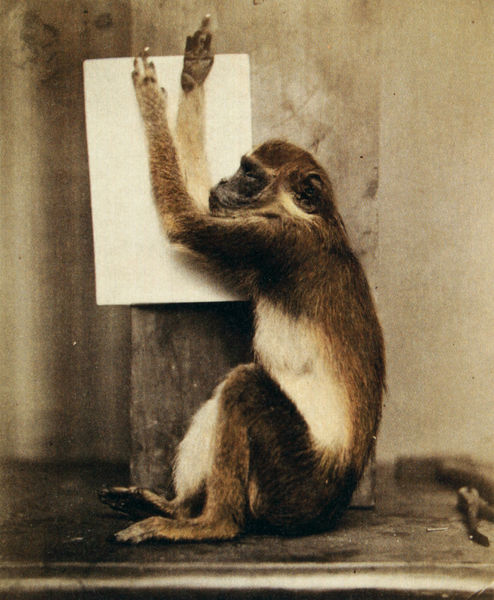
Titel: Tote grüne Meerkatze
Standort: Nürnberg
Institution: Germanisches Nationalmuseum
Schlagwörter: gemälde, hand, schatten, weiß, sitzen, braun, finger, grau, holz, licht, nase, ohr, profil, rücken, schwarz, tisch, zimmer, haus, tier, wand, arme, augen, gesicht, pelz, bild, hände, spiegel, öl, haare, sitzend, blatt, ohren, affe, stillleben, beine, fell, schwanz, bein, farbig, füße, seitlich, papier, schlafen, sitz, mauer, farbe, tafel, sitzt, balken, pfoten, bauch, nagel, geschlossen, hoch, foto, fotografie, zettel, fuss, befestigt, seite, plakat, leinwand, krallen, zoo, malen, geschlossene augen, photo, ausstrecken, schnauze, hammer, qual, erhoben, affen, schimpanse, zange, pavian, hande, klatschen, freuen, fottografie, a, 1900, hochstrecken, kneifzange, blatt papier, igemälde, kapuziener